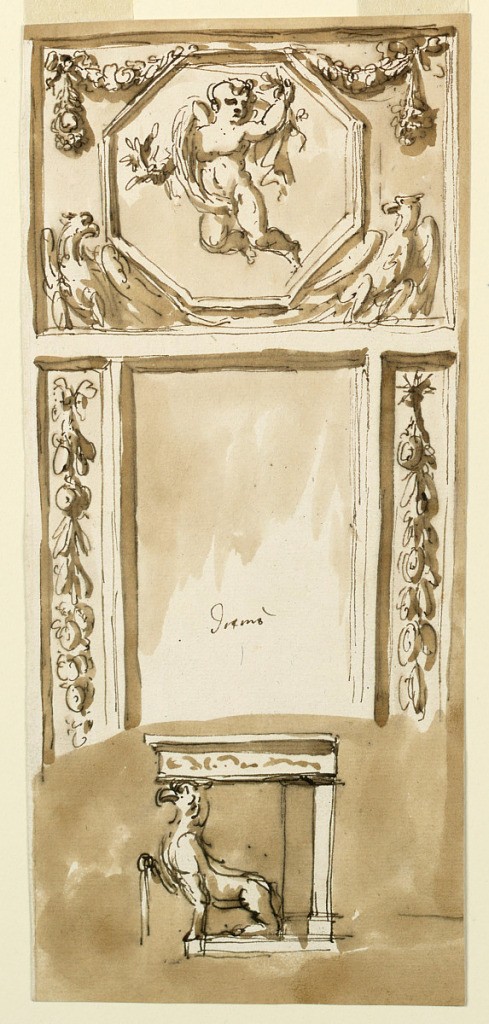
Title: Design for a Console Table and Looking Glass
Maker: Giuseppe Barberi, Italian, 1746–1809
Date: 1790-1800
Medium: Pen and brown ink, brush and brown wash on lined off-white laid paper
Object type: Drawing
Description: Top: the upper part of the looking glass. It is oblong and flanked by deepened stripes with hanging fruit garlands. On top is a deepened oblong panel in which is an octangon with a flying putto framed by mouldings. In the upper corners hang festoons, in the lower ones stand displayed eagles, connected by a festoon. Bottom: the console table, shown in profile, turned toward left. The top, an entablature, is supported by a wall at the back, by a seated griffon in front. Colored background.